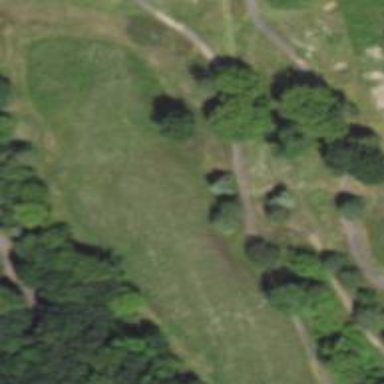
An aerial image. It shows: Golf hole.